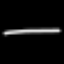
Label: line